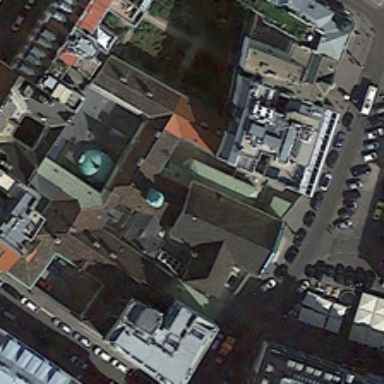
A parking lot is near a church .